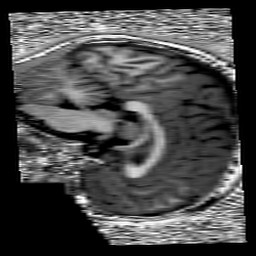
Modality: UNIT1
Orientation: sagittal
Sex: female
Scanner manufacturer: siemens
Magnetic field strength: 3 T
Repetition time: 5 s
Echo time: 0.00355 s